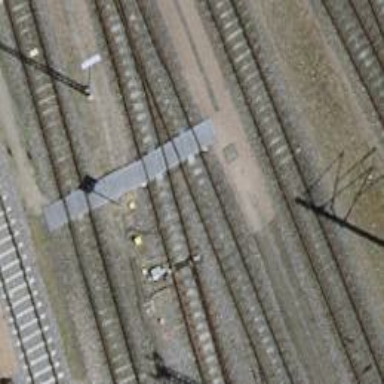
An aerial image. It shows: Crossing for the railway.